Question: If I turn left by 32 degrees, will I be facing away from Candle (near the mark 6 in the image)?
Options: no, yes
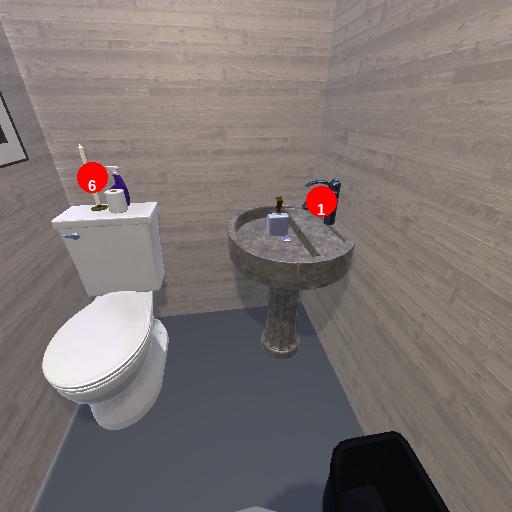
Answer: no